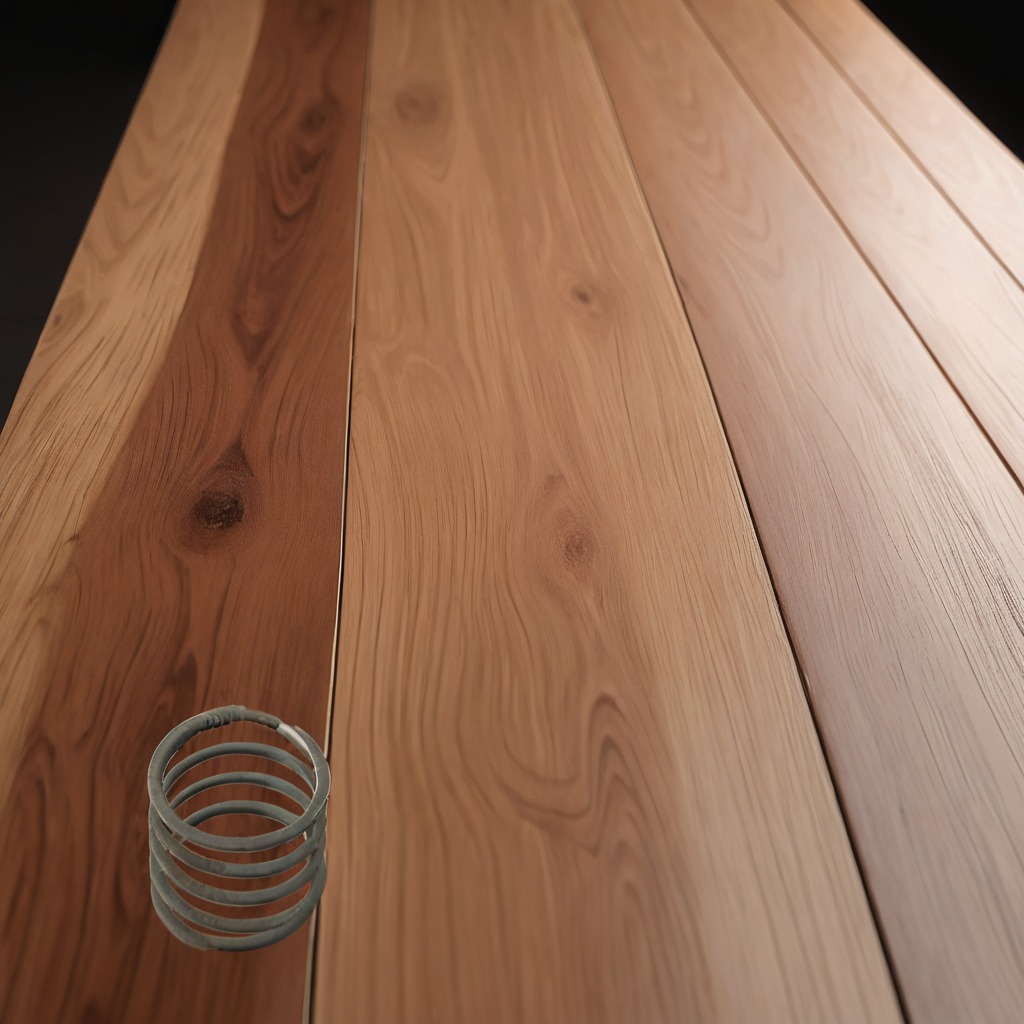
A coiled metal spring is lying on a wooden table in a carpentry studio with rich wood textures side lighting.